Field crop: tomato
Growth stage: 2
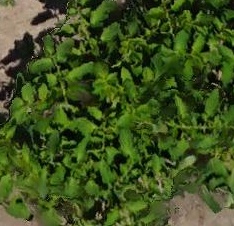
Species: tomato